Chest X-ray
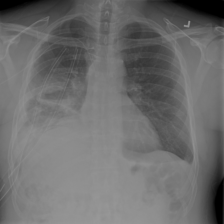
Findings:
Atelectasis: negative
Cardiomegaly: negative
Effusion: negative
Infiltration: negative
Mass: negative
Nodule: negative
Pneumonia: negative
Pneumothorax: negative
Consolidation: negative
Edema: negative
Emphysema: negative
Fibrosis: negative
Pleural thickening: negative
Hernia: negative